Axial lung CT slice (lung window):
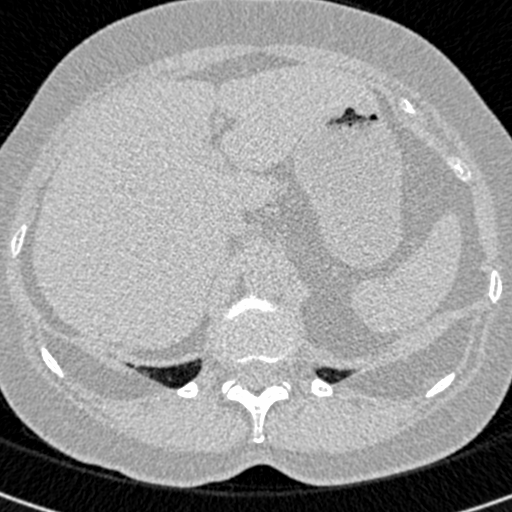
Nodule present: no